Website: home-depot
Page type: review-order
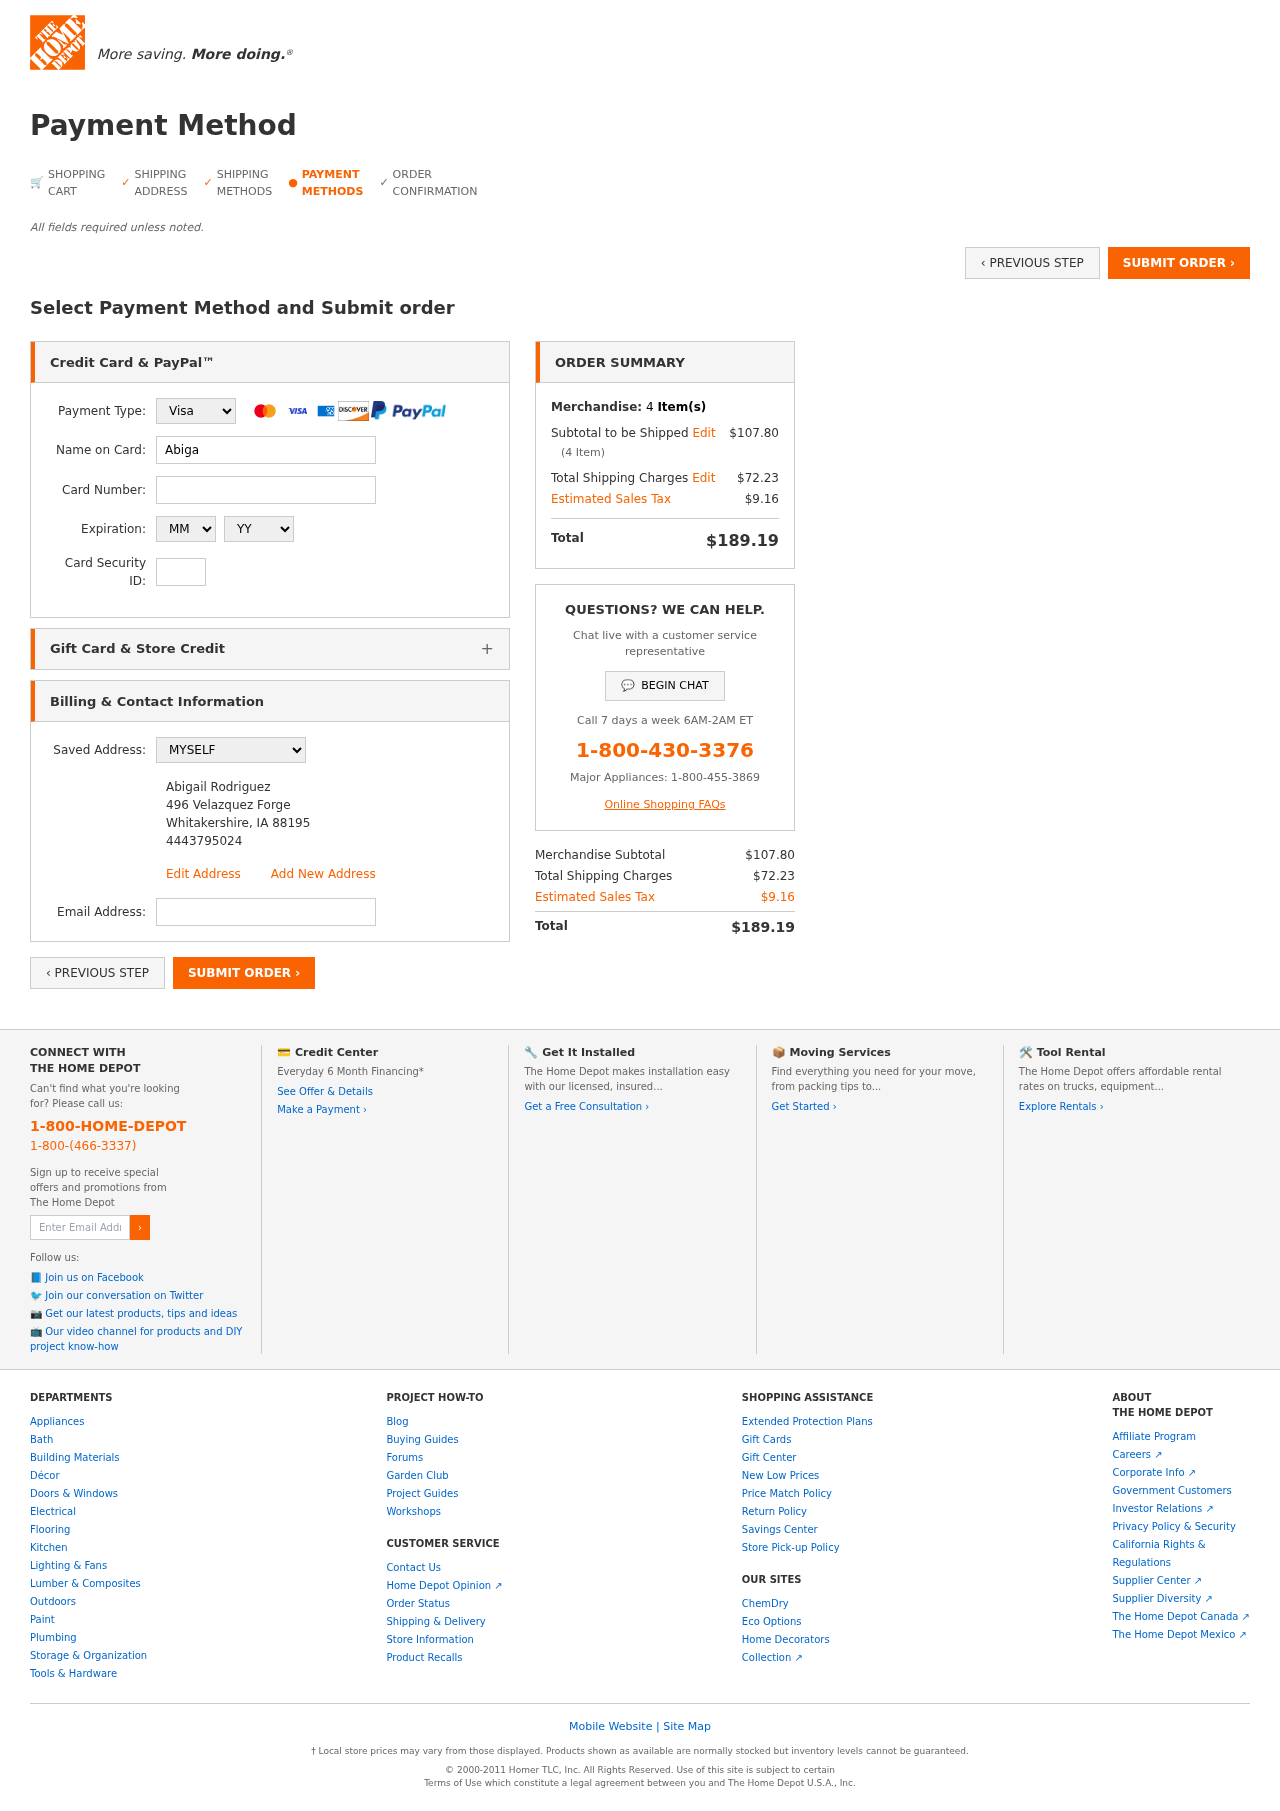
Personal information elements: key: PII_CARD_CVV
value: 800
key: PII_CARD_EXPIRY_MONTH
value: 01
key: PII_CARD_EXPIRY_YEAR
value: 26
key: PII_CARD_NUMBER
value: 4923 9486 2111 1711
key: PII_CARD_TYPE
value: Visa
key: PII_EMAIL
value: abigail.rodriguez@yahoo.com
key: PII_FULLNAME
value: Abigail Rodriguez
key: PII_FULLNAME2
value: Abigail Rodriguez
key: PII_STREET
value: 496 Velazquez Forge
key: PII_CITY2
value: Whitakershire
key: PII_STATE_ABBR2
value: IA
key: PII_POSTCODE
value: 88195
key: PII_POSTCODE_FULL
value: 88195
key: PII_POSTCODE_NUMERIC
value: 88195
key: PII_PHONE2
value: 4443795024
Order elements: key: ORDER_NUM_ITEMS
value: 4
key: ORDER_SUBTOTAL
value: $107.80
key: ORDER_NUM_ITEMS2
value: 4
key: ORDER_SHIPPING_COST
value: $72.23
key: ORDER_TAX
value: $9.16
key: ORDER_TOTAL
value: $189.19
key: ORDER_SUBTOTAL2
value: $107.80
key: ORDER_SHIPPING_COST2
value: $72.23
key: ORDER_TAX2
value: $9.16
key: ORDER_TOTAL2
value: $189.19